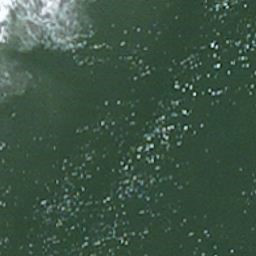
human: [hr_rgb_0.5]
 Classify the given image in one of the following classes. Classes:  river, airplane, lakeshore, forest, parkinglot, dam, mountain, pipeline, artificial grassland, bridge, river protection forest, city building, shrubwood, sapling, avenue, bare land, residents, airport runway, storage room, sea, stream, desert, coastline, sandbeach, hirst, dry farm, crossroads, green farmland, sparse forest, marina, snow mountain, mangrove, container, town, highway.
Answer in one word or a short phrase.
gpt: sea